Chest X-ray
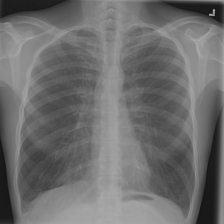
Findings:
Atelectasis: negative
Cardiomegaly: negative
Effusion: negative
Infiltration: negative
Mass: negative
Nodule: negative
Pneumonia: negative
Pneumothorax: negative
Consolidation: negative
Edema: negative
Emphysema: negative
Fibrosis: negative
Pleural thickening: negative
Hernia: negative